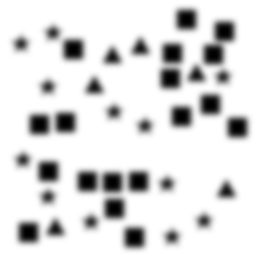
Squares: 18
Triangles: 6
Stars: 12
Total shapes: 36